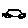
Label: car